Interaction volume radius: 10 \u00c5
Interaction volume height: 30 \u00c5
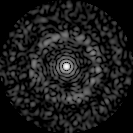
Disorder parameter: 0.8401